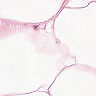
Metastatic tissue present: no